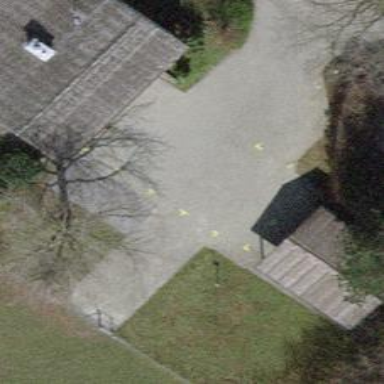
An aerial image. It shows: Paved driveway designated as service road.